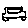
Label: car